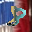
Label: 8